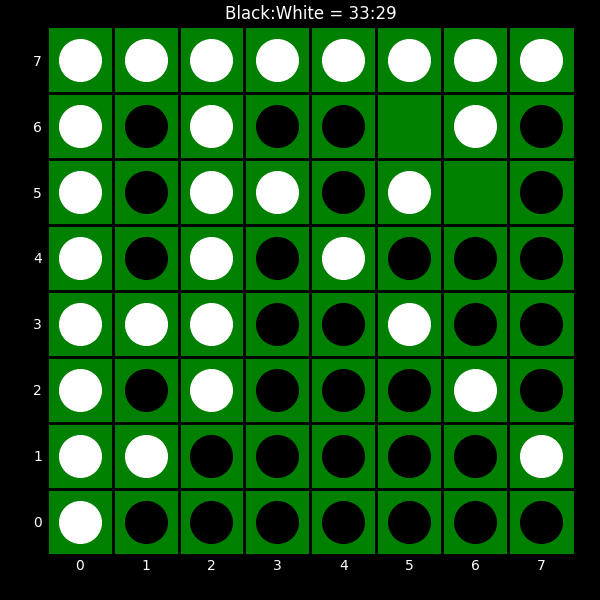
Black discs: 33
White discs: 29